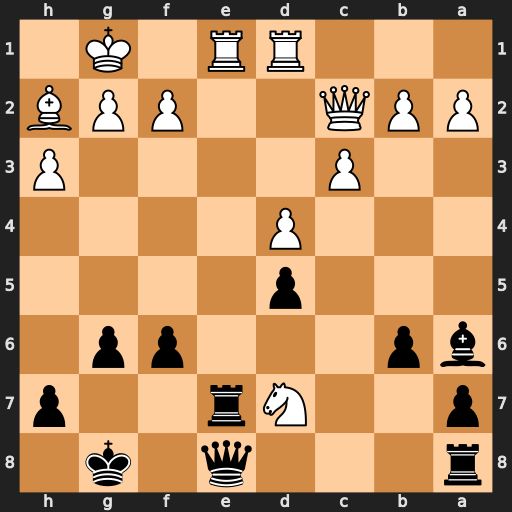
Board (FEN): r3q1k1/p2Nr2p/bp3pp1/3p4/3P4/2P4P/PPQ2PPB/3RR1K1
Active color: b
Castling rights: -
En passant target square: -
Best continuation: Rxe1+ Rxe1 Qxe1#